Interaction volume radius: 5 \u00c5
Interaction volume height: 10 \u00c5
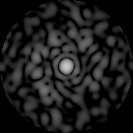
Disorder parameter: 0.8668